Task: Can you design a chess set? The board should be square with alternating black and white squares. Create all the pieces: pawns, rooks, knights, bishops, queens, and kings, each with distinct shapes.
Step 964:
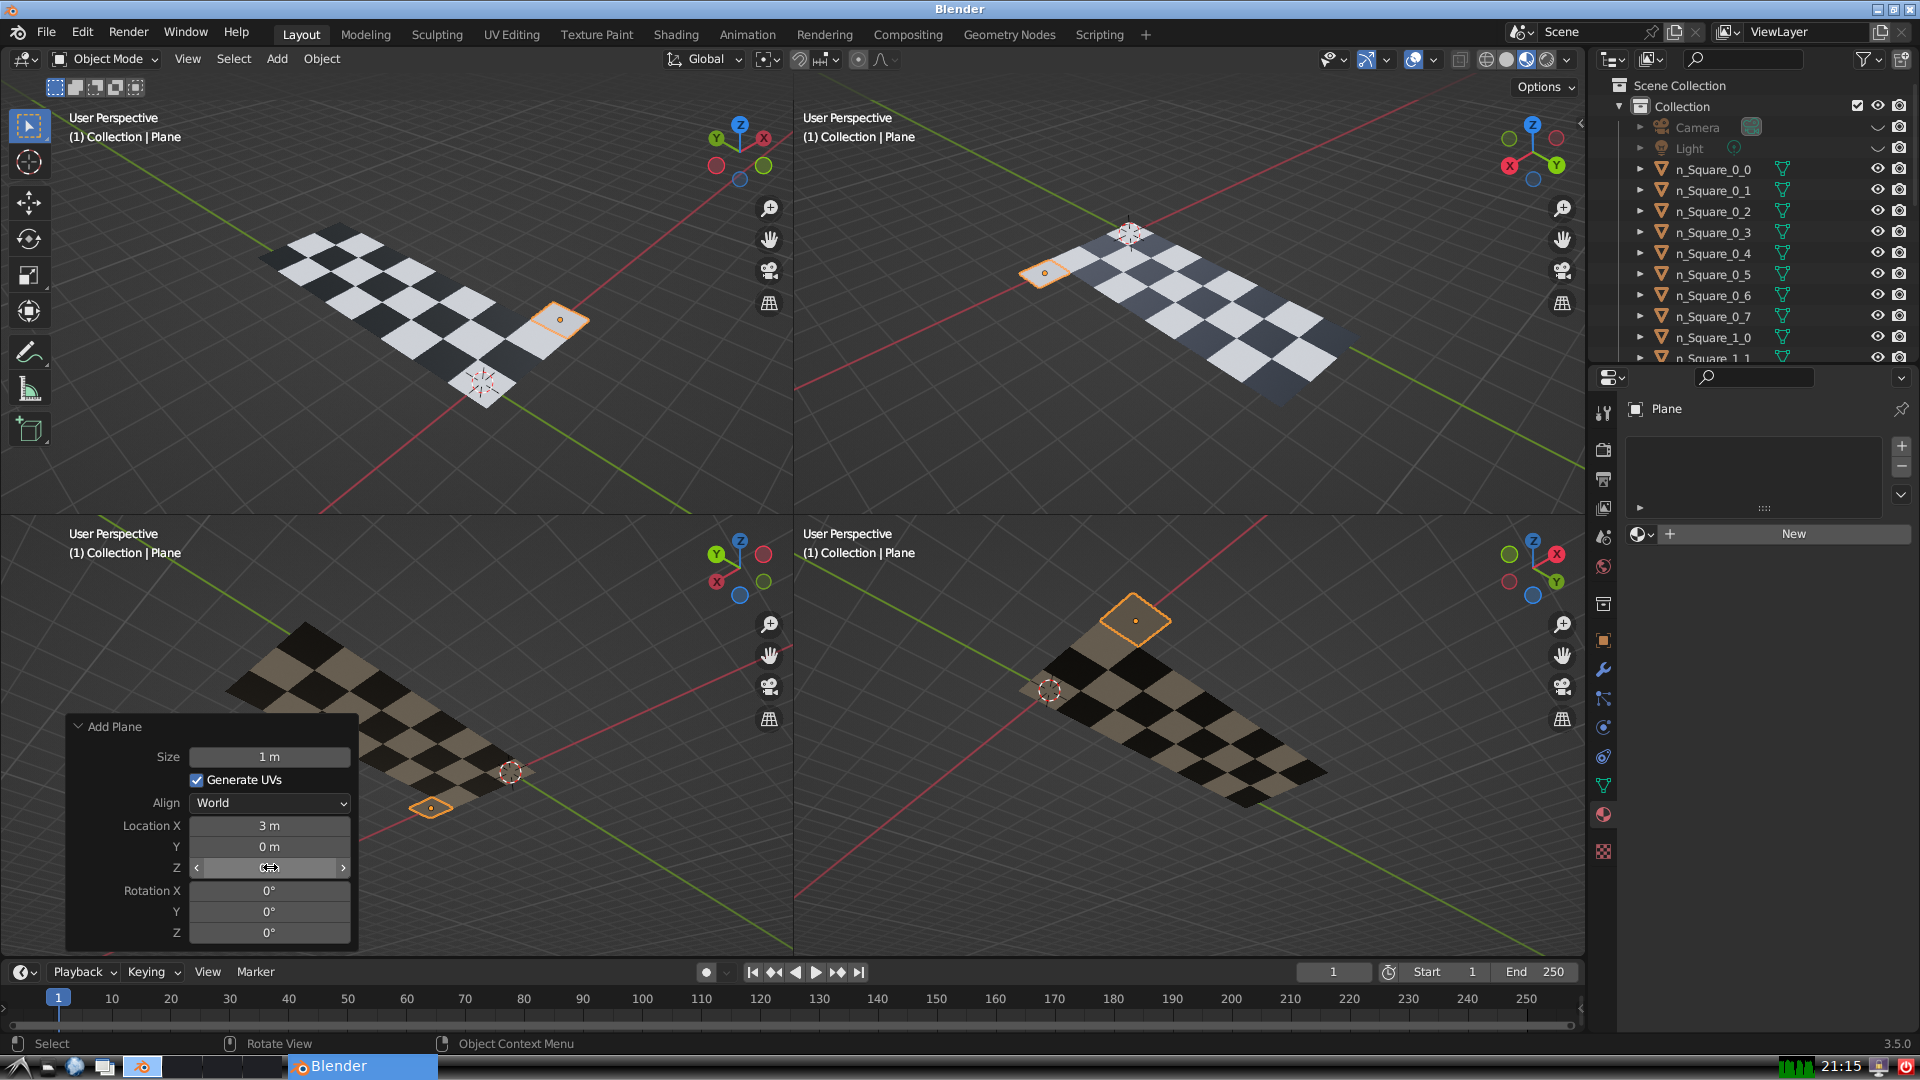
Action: {"mouse_move": [960, 540]}